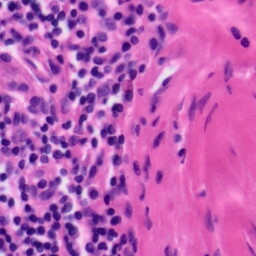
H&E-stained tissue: Tonsil